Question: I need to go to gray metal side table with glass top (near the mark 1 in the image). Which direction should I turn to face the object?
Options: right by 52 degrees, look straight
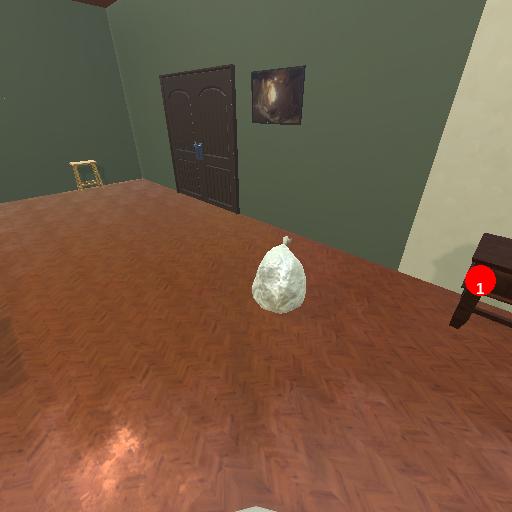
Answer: right by 52 degrees